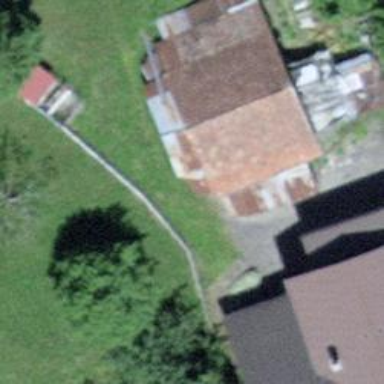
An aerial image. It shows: Rural barn.